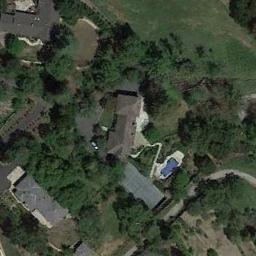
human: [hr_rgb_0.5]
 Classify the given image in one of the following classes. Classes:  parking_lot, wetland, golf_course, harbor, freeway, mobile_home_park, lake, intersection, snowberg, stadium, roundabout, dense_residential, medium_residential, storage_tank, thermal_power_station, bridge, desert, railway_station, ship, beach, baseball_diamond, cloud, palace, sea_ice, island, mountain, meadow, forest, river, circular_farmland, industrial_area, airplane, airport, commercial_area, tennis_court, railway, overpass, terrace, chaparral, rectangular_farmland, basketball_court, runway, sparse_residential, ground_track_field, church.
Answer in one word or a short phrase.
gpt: sparse_residential